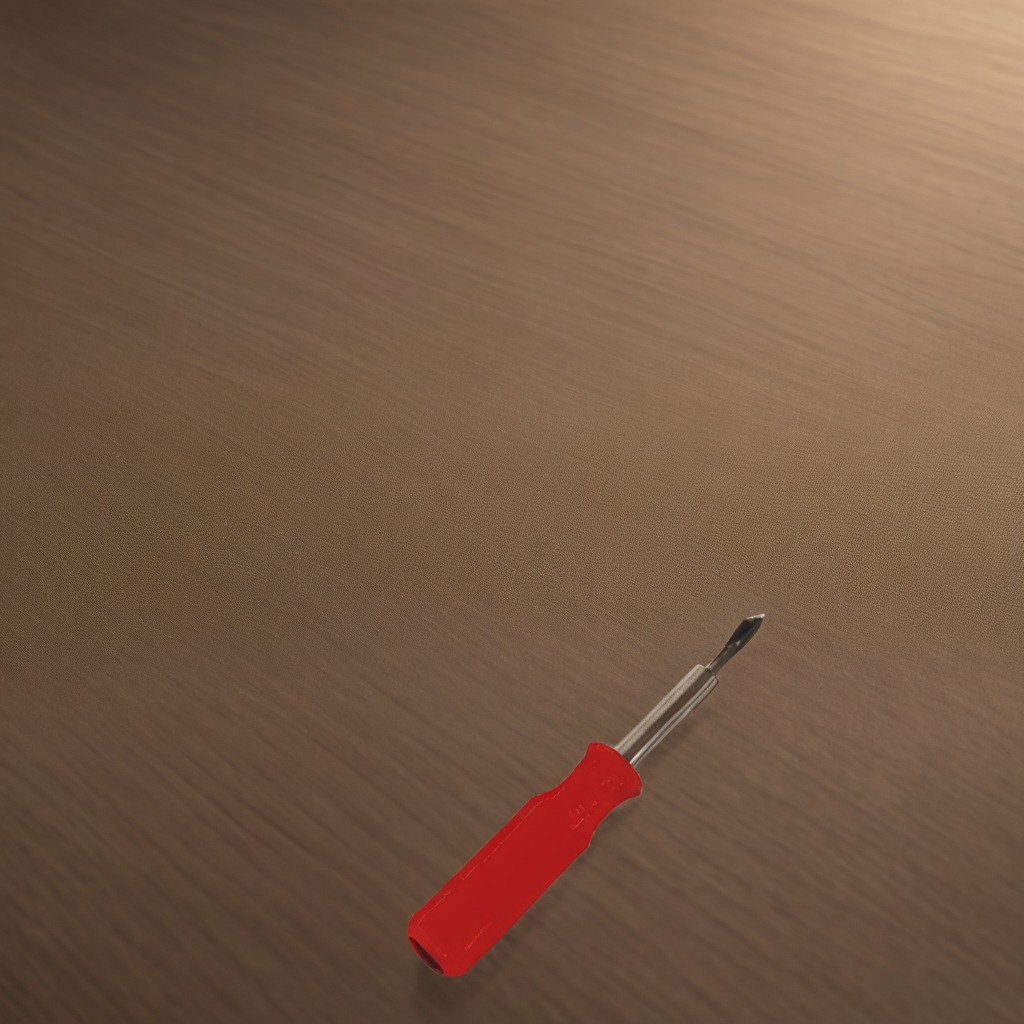
A screwdriver lying on a wooden table.